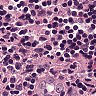
Metastatic tissue present: no